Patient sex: M
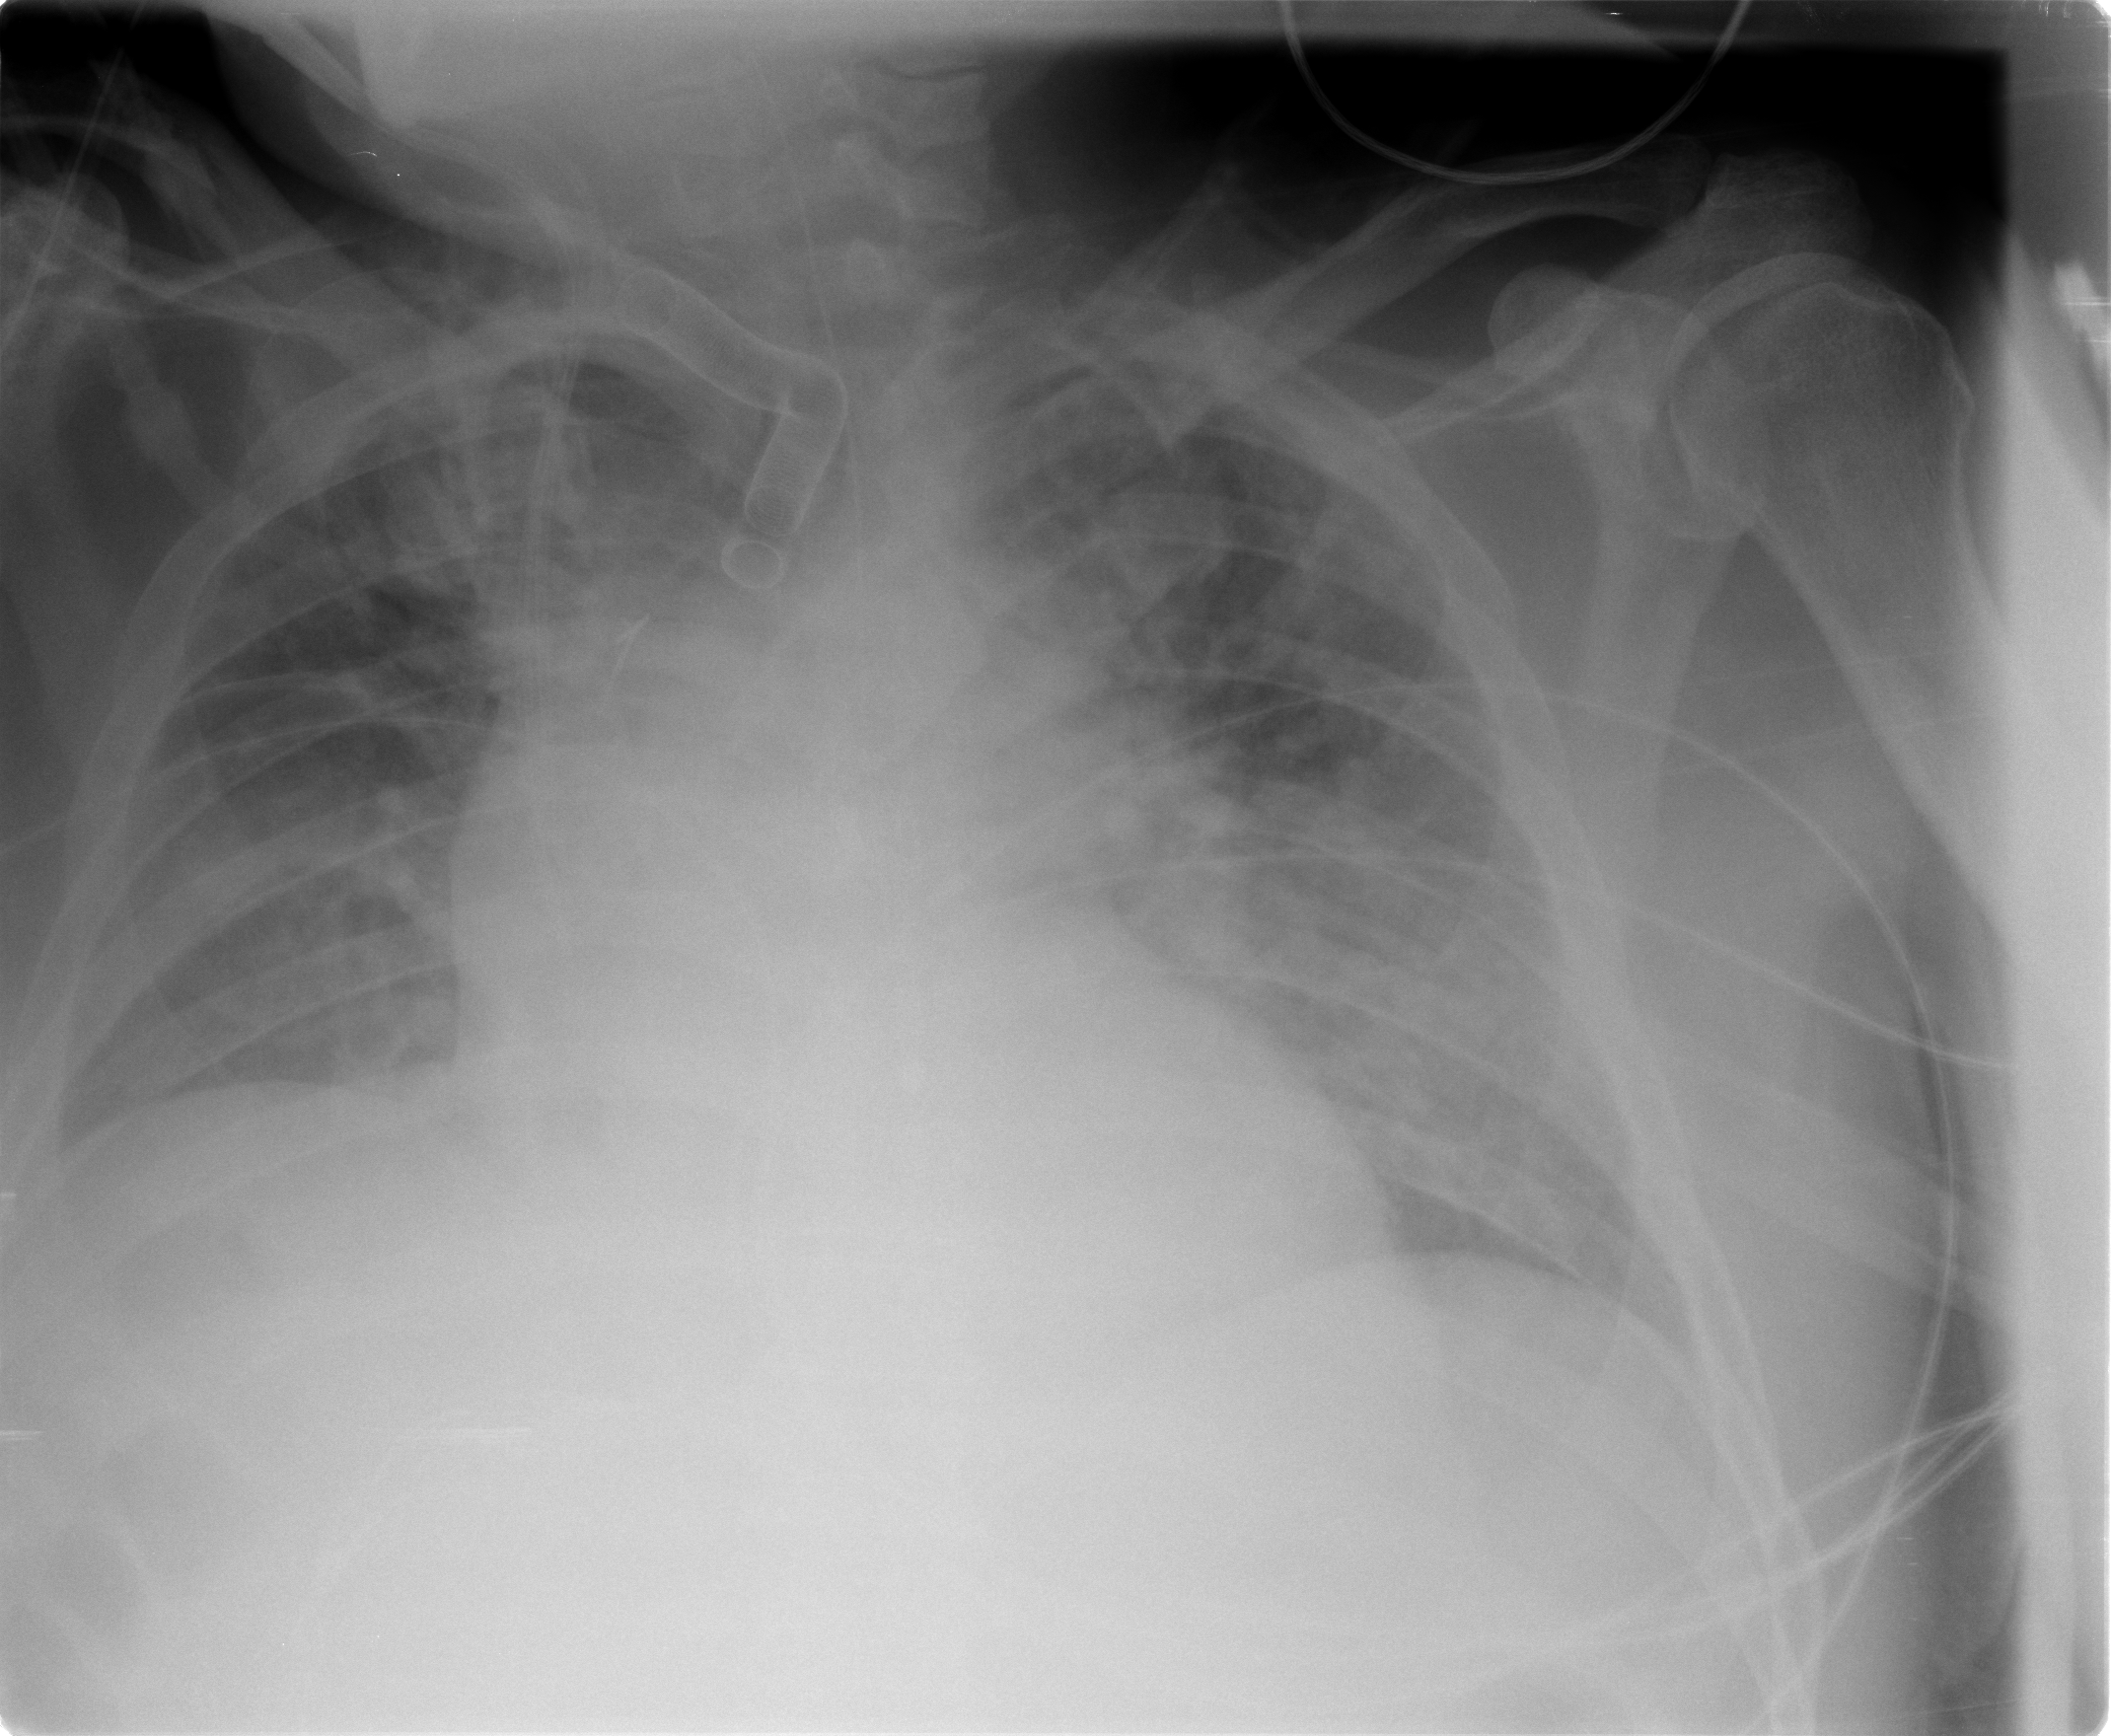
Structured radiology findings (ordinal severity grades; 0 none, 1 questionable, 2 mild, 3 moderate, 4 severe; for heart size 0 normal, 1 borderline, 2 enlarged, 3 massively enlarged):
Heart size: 2
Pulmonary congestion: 2
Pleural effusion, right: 2
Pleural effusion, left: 2
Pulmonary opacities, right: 3
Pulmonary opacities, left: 3
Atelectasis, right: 3
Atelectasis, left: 3